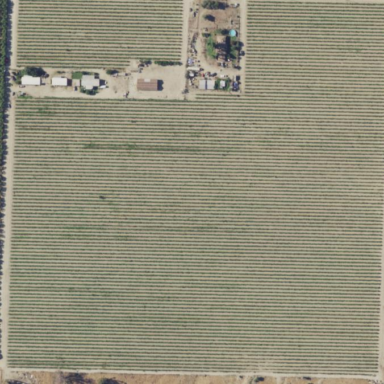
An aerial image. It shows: Beautiful vineyard in the countryside.